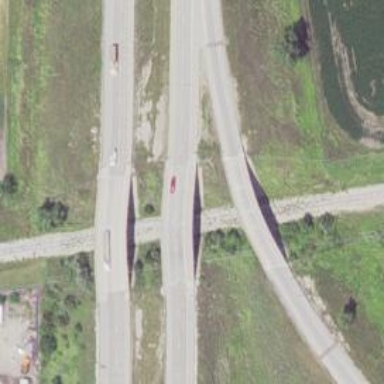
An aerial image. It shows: Asphalt bridge on motorway.